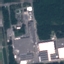
Land use / land cover: Industrial